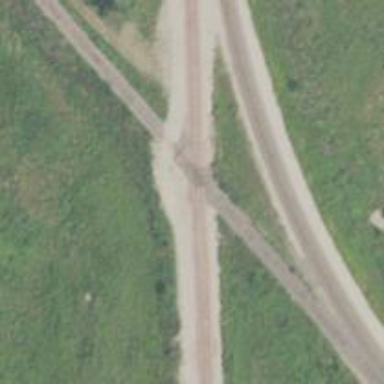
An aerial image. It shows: Railway crossing.